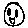
Label: smiley face